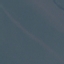
Land use / land cover: SeaLake